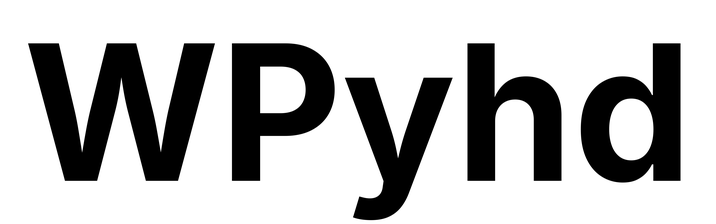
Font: Inter_Bold